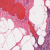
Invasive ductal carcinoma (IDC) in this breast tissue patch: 0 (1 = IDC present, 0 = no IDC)